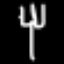
Label: fork